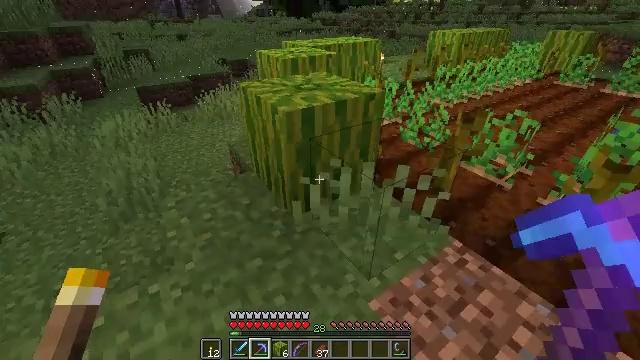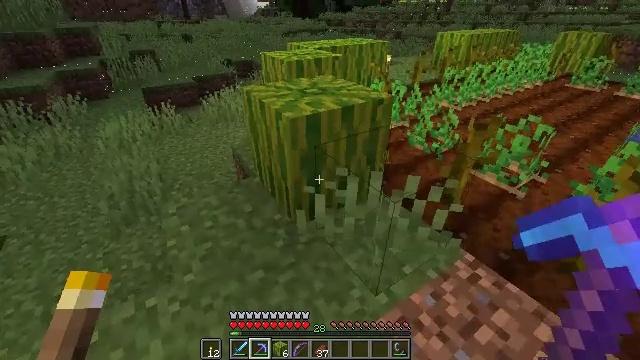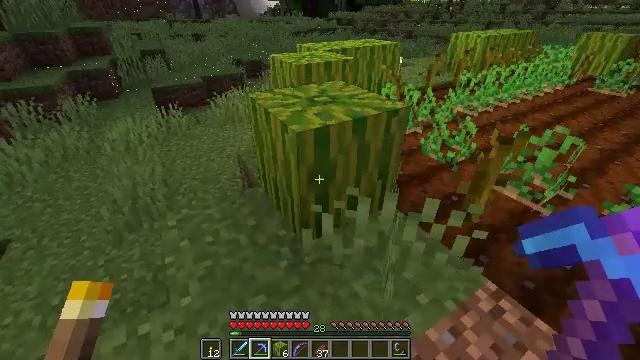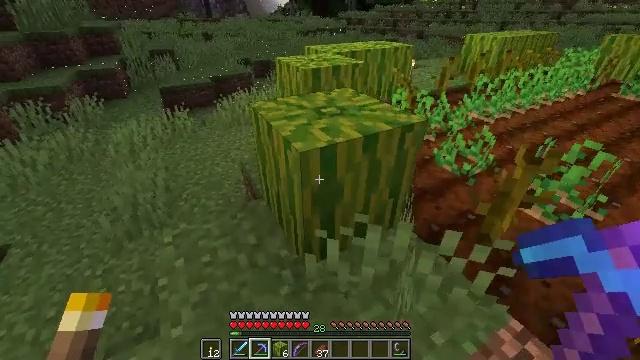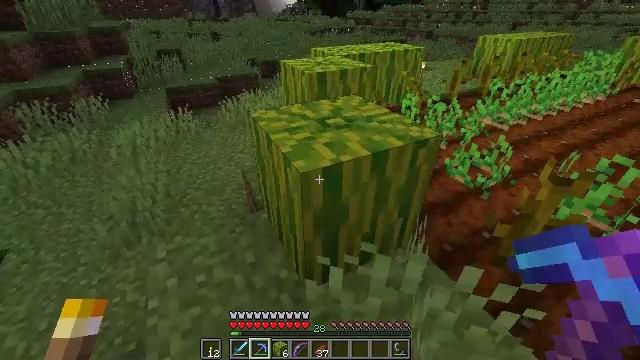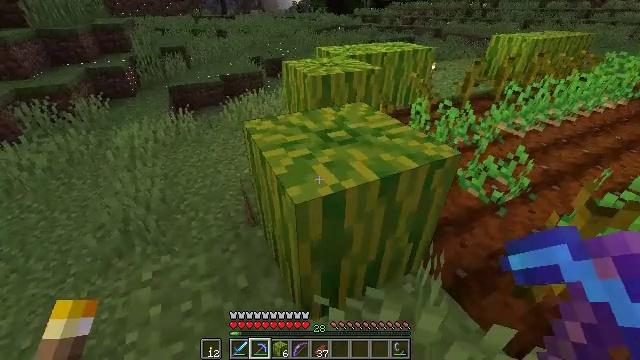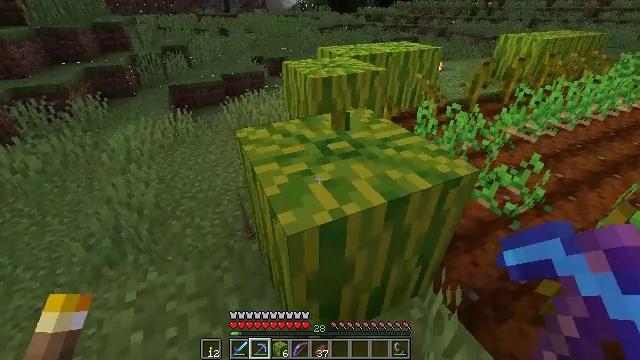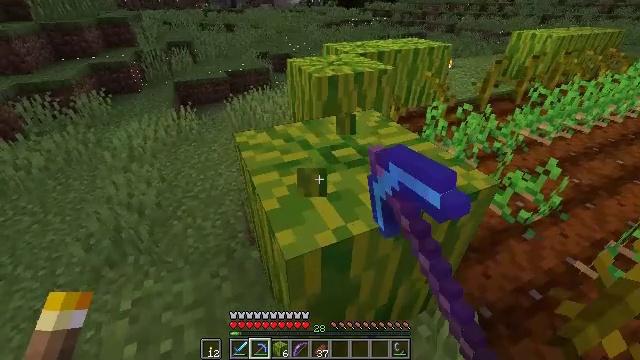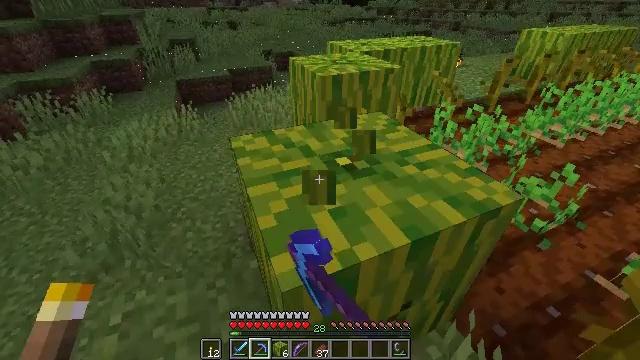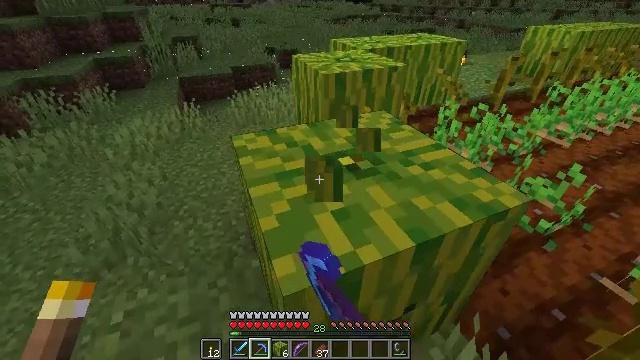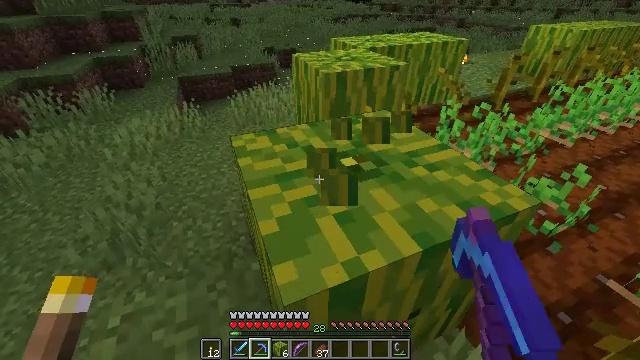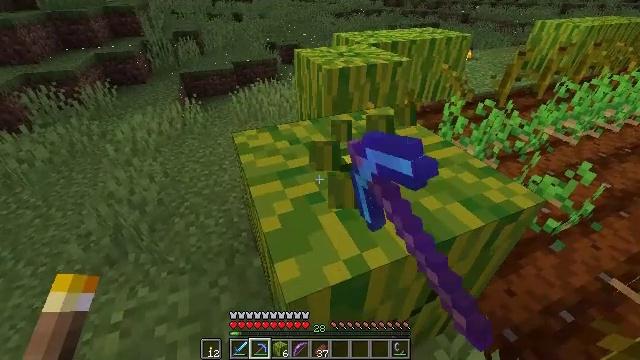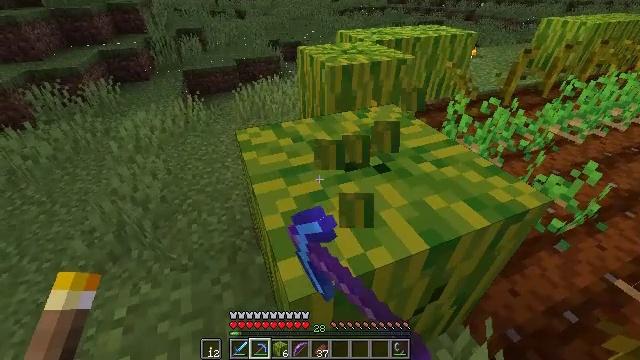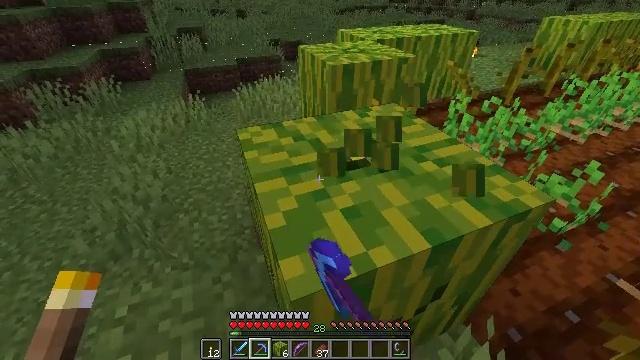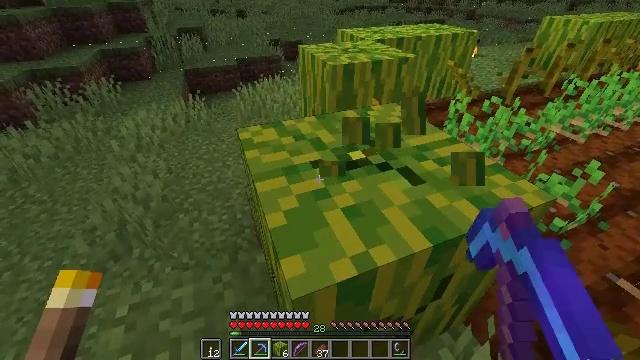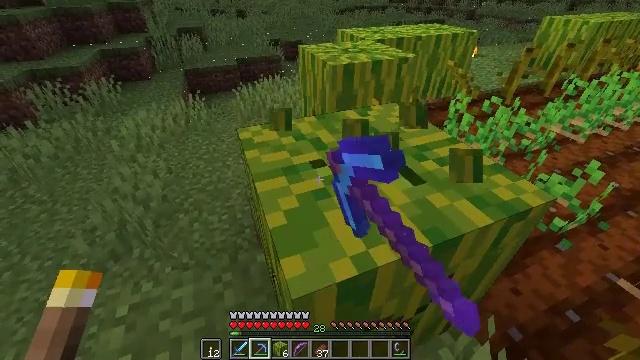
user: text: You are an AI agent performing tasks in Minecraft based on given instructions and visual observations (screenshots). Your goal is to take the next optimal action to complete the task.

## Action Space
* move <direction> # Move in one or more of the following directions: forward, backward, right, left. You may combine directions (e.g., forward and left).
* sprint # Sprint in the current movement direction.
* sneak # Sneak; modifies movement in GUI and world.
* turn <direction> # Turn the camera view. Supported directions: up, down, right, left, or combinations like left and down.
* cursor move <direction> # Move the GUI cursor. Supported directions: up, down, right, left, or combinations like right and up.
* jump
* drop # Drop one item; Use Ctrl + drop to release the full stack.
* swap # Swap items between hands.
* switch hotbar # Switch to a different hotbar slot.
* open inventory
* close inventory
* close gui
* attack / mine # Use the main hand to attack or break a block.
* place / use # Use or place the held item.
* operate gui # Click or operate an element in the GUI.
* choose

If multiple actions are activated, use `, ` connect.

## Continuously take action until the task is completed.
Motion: motion action
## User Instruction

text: Mine a melon block.
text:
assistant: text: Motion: move forward, turn left
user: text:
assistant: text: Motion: move forward, turn left
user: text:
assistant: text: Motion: move forward, turn left
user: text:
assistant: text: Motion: move forward, turn left
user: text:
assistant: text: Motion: move forward, turn left
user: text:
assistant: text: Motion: move forward, attack / mine
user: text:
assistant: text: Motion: turn left, attack / mine
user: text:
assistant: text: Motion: attack / mine
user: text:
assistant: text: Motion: attack / mine
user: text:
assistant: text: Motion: attack / mine
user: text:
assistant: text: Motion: attack / mine
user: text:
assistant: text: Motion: attack / mine
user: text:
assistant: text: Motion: attack / mine
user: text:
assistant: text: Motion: attack / mine
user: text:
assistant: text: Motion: attack / mine
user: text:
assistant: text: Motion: attack / mine
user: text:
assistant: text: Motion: turn left, attack / mine
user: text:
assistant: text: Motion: turn left, attack / mine
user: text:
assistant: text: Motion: attack / mine
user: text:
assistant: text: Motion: attack / mine
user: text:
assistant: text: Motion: attack / mine
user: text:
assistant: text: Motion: attack / mine
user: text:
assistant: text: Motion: attack / mine
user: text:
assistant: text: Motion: attack / mine
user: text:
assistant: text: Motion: attack / mine
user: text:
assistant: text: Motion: attack / mine
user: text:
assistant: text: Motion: attack / mine
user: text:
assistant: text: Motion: attack / mine
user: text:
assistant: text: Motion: attack / mine
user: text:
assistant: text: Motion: attack / mine